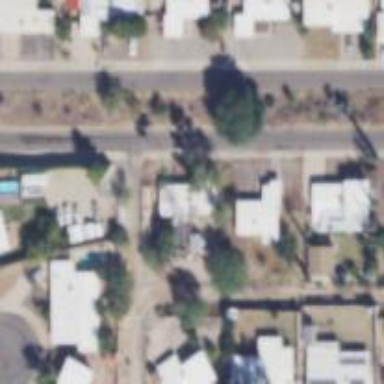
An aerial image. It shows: Alley classified as service road.